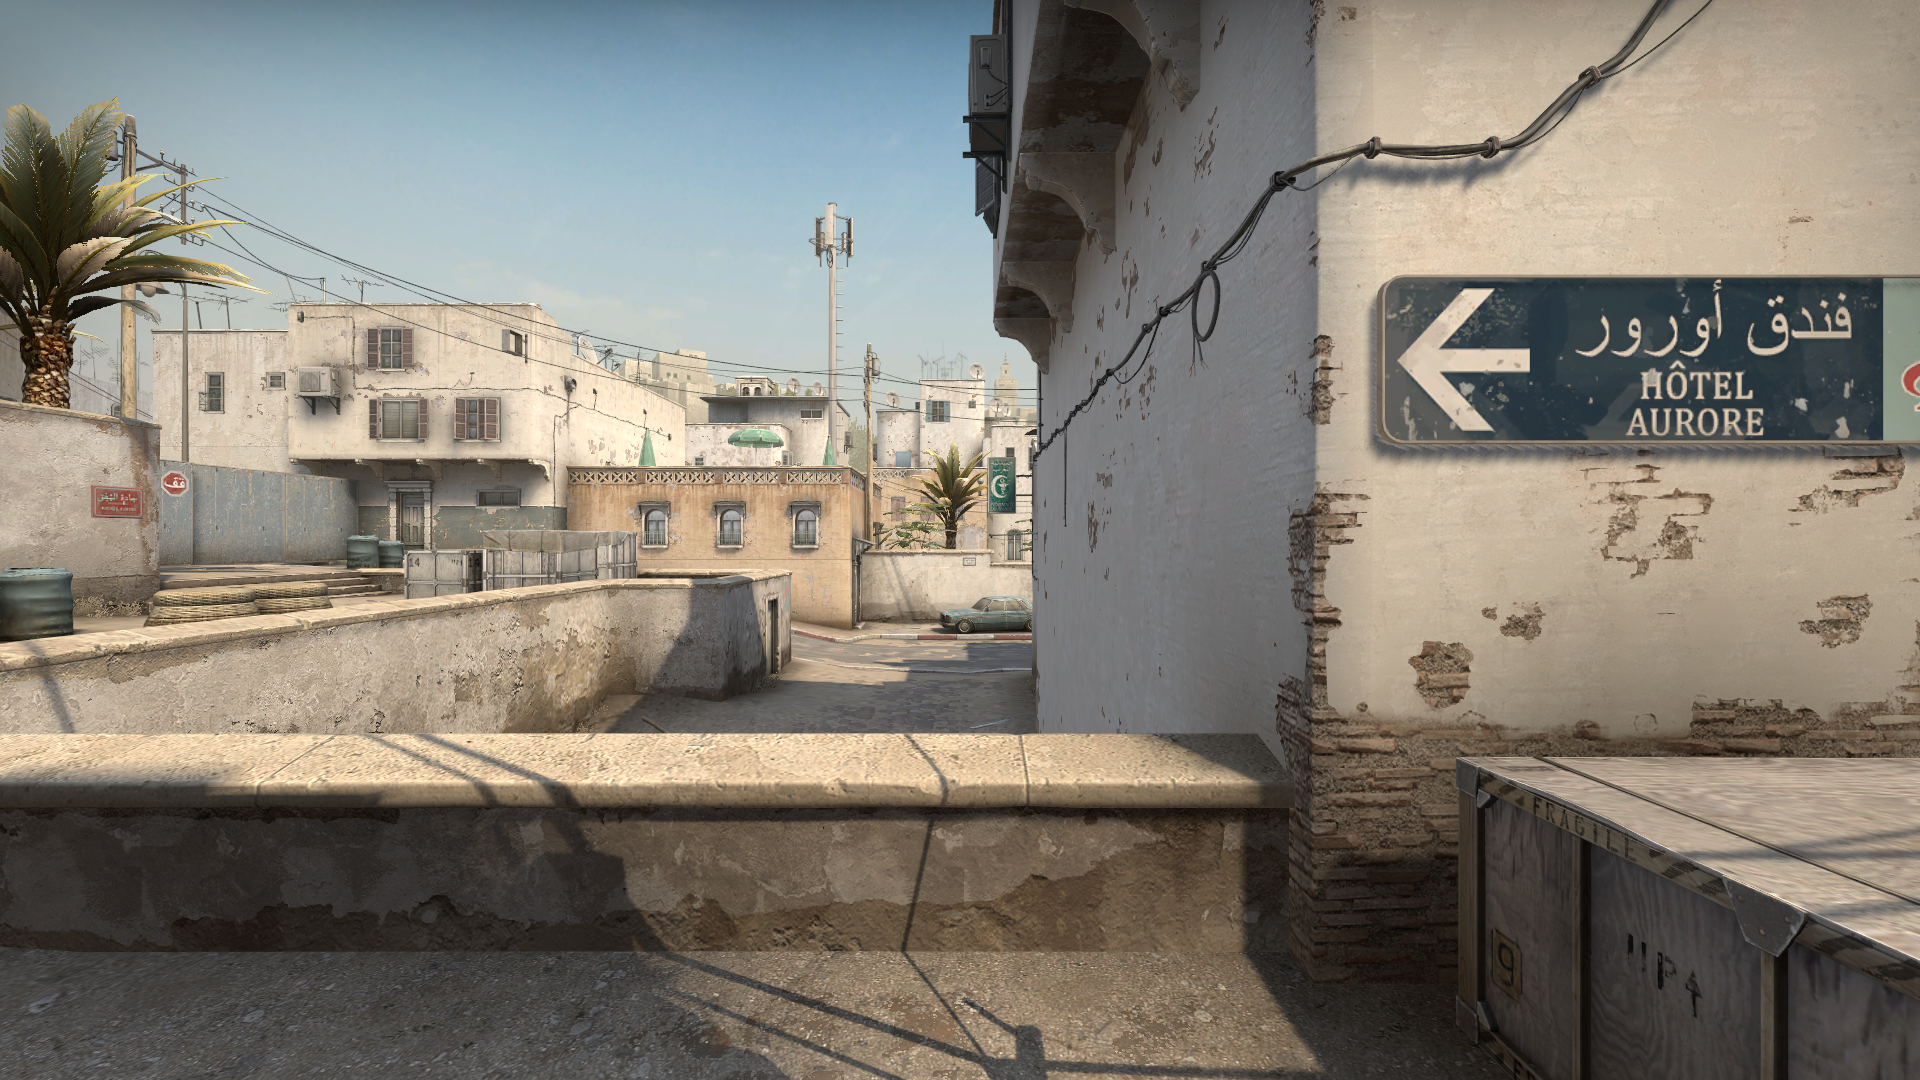
Map: de_dust2